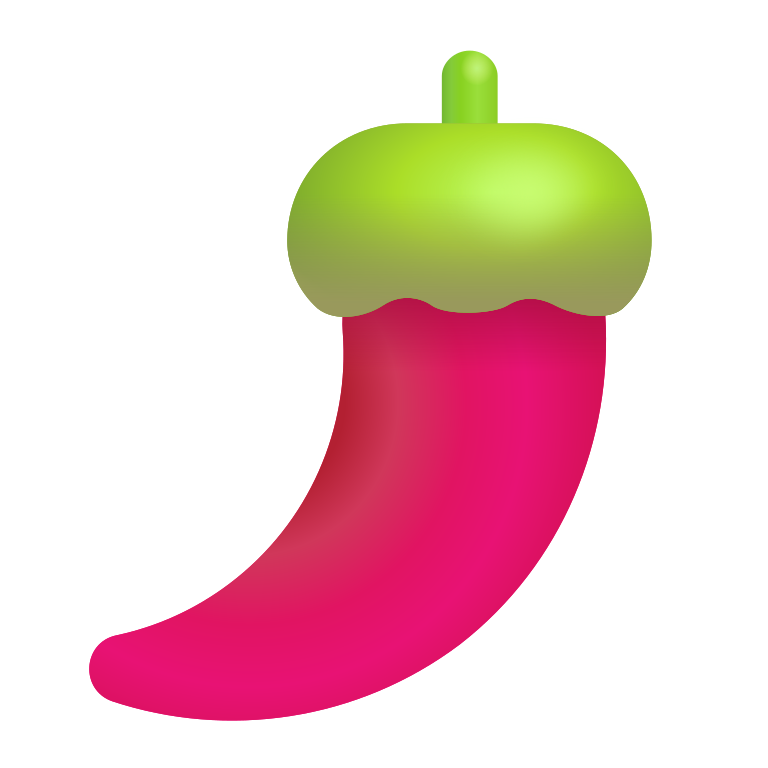
hot pepper color